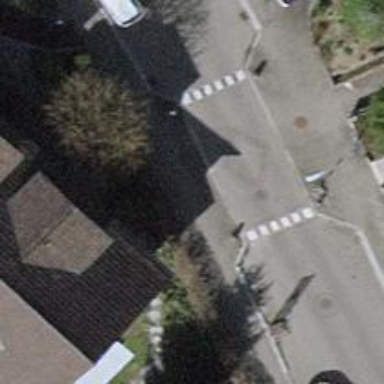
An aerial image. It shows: Unmarked crossing with traffic calming table.